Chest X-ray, PA view. Patient: 51 years old, sex M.
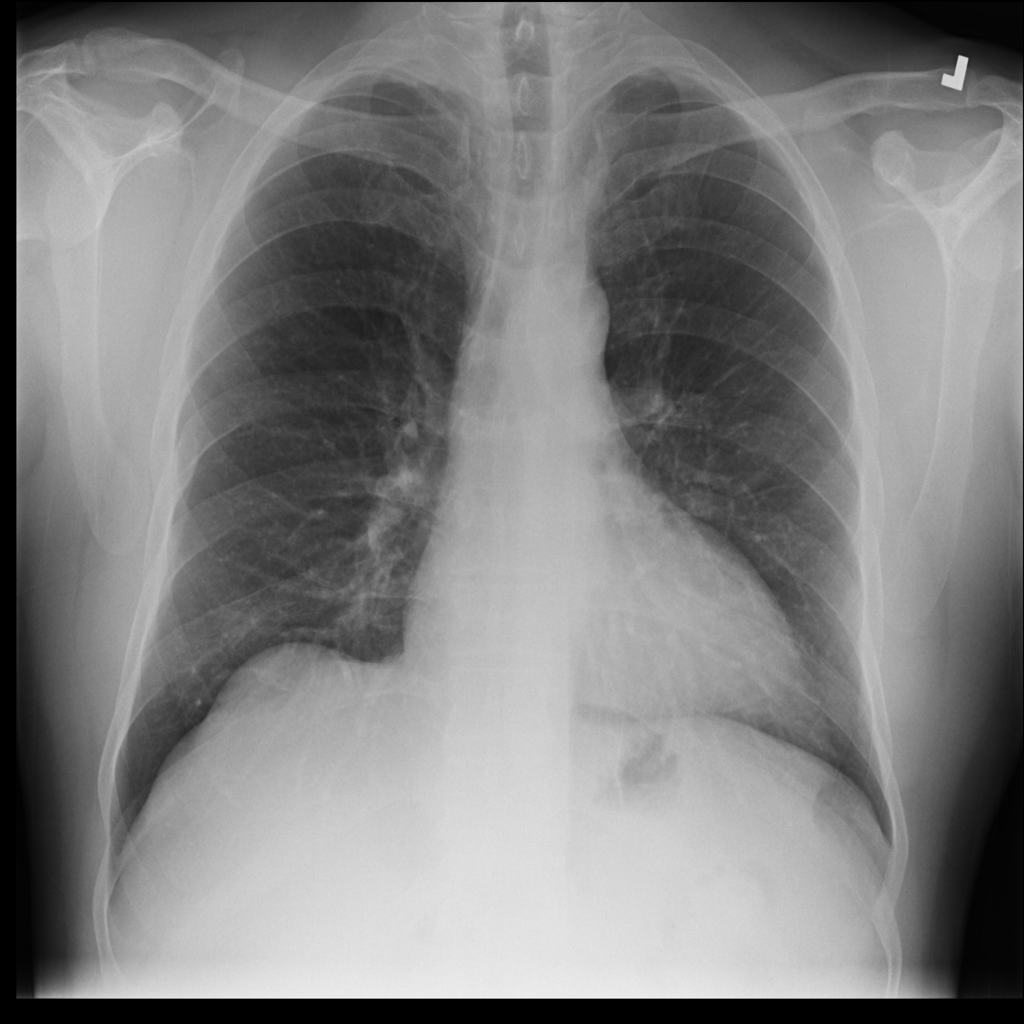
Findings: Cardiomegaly